Field crop: maize
Growth stage: 2
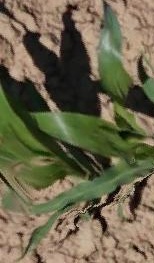
Species: maize